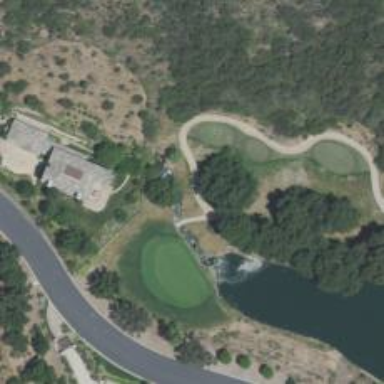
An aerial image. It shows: Pathway for golfing.